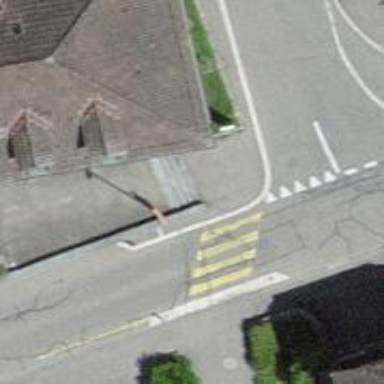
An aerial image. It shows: Road with steps.